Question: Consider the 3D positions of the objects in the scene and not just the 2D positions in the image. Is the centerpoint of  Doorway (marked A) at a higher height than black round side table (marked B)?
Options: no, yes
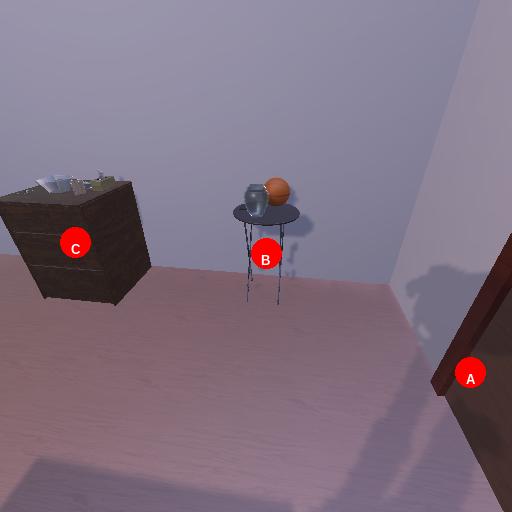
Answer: no